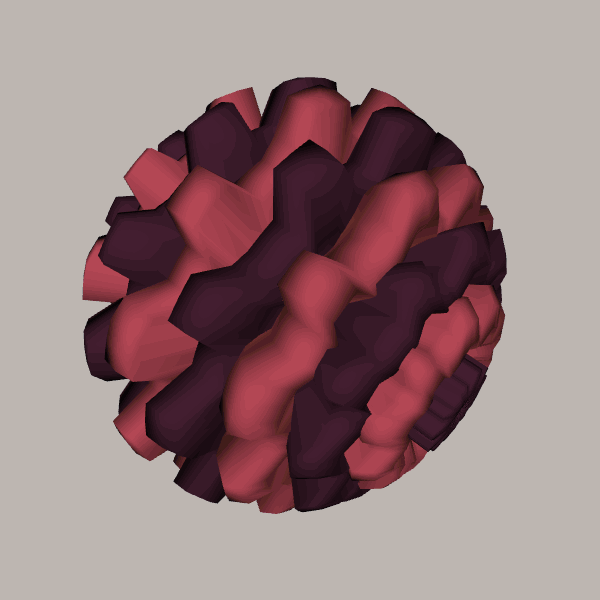
Background: light